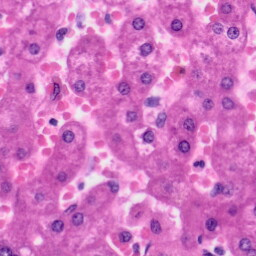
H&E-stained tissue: Liver